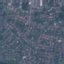
Land use / land cover class: Residential